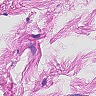
Metastatic tissue present: no